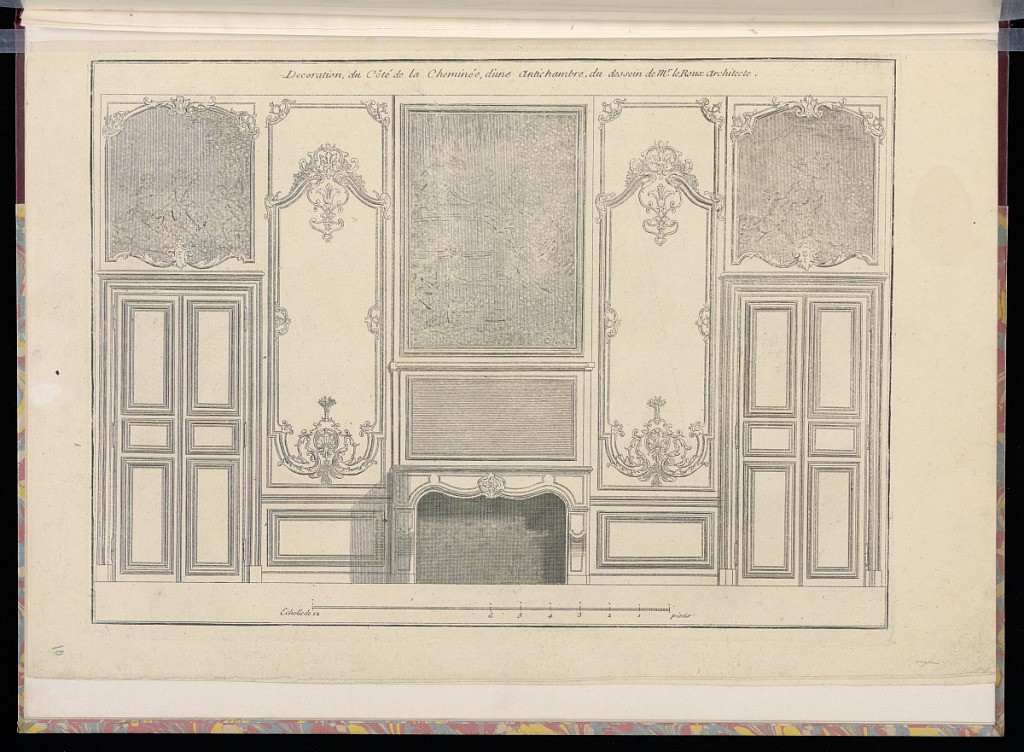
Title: Decoration, du Côté de la Cheminée, d’une antichambre, du dessin de Mr. Le Roux Architecte
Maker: André Basset, French, active 1749 – 1787
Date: ca. 1765
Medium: Etching and engraving on laid paper
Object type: Print
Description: An interior wall elevation with a central chimneypiece, with flanking paneling and double doors with over-door paintings on either side. The paneling is decorated with rococo ornament, including acanthus leaf, strapwork, c-scrolls, flowers, shell, rosette, and plume motifs. The dado level and doors are plain with molding. Above the chimneypiece is a blank rectangular panel, possibly a mirror, with a painting above. The plate is titled with a scale below.